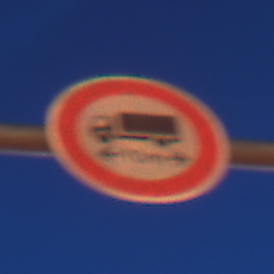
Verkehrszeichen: TatsaechlicheLaenge
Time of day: Night
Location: Outdoor (Urban)
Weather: PartlyCloudy
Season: NotSpecified
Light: Artificial